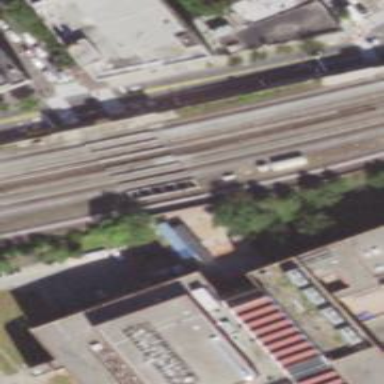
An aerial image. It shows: Railway yard with electrified rail bridge.